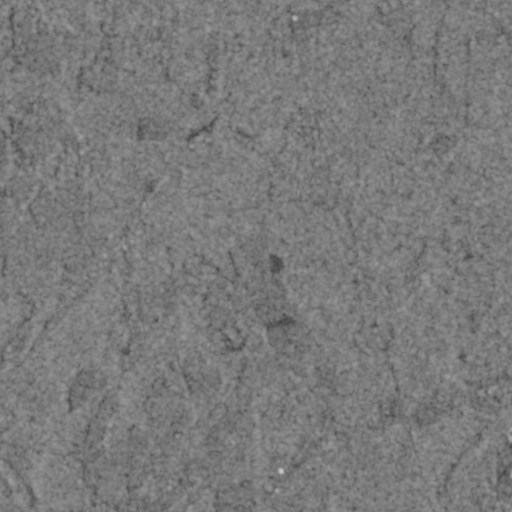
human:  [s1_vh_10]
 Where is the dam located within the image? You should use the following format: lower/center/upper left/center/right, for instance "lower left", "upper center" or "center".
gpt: The dam is located in the lower left of the image.
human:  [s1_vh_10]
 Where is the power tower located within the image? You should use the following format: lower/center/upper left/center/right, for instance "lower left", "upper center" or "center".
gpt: The power tower is located in the lower left of the image.
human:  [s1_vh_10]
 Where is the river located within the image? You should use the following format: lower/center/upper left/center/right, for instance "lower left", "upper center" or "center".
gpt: The river is located in the lower left of the image.
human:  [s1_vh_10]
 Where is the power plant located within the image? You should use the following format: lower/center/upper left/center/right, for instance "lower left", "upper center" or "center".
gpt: There is no power plant in the image.

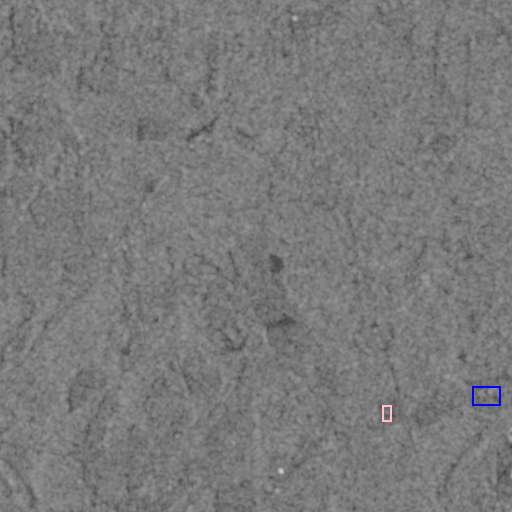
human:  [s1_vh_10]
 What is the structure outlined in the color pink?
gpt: The structure outlined in pink is a building.
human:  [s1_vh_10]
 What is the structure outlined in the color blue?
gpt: The structure outlined in blue is a building.
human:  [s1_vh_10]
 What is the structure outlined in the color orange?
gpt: There is no orange outline.